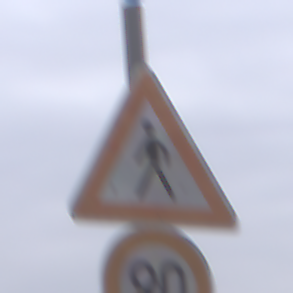
Verkehrszeichen: FussgaengerRechts
Zusatzzeichen unten: Geschwindigkeit90
Umgebung: Outdoor, Urban
Tageszeit: MorningAfternoon
Wetter: Overcast
Licht: Natural
Jahreszeit: NotSpecified
Kontrast: LowContrast